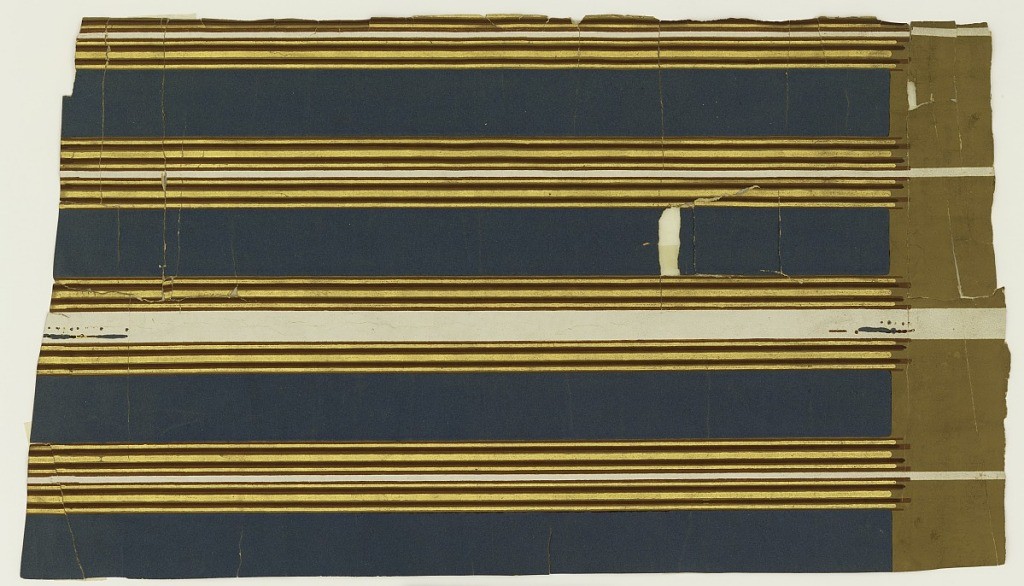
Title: Border
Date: ca. 1870
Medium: Machine-printed paper, gilt, flocked
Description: Gilt and buff straps with white center are bordering bands of medium blue flocking. Printed four across.